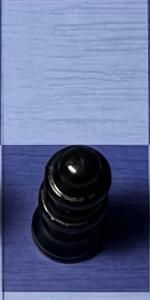
Label: Queen_Black